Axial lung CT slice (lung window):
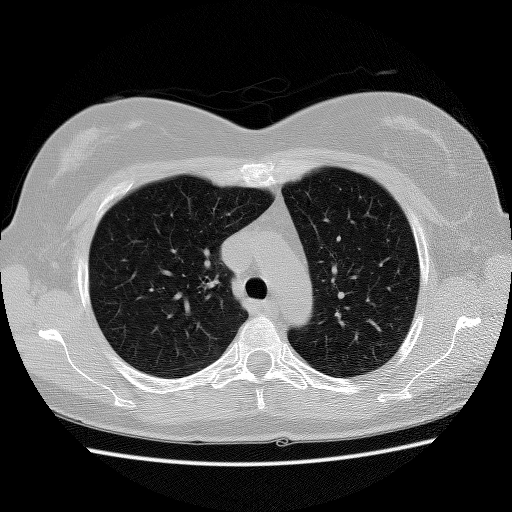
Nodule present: no